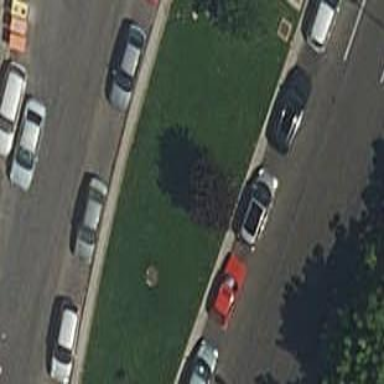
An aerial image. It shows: Garden with kerb border.